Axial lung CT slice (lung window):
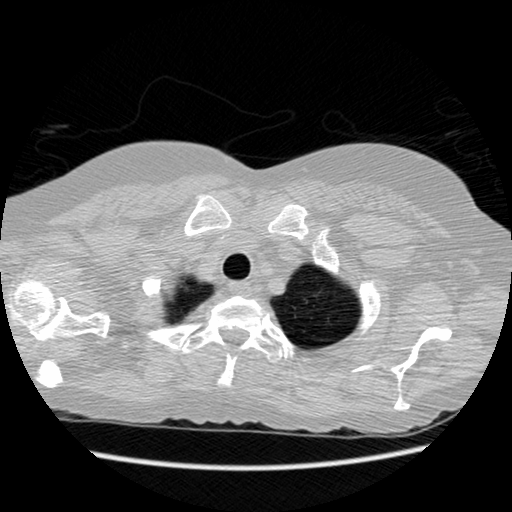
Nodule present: no